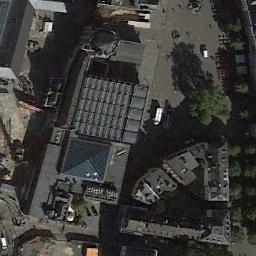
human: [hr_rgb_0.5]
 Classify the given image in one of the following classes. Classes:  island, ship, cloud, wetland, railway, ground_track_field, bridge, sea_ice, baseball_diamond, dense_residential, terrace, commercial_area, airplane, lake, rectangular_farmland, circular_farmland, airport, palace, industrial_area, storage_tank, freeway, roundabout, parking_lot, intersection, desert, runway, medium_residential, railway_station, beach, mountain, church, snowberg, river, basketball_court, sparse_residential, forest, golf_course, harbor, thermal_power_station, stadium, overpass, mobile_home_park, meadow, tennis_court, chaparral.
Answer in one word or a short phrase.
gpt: church